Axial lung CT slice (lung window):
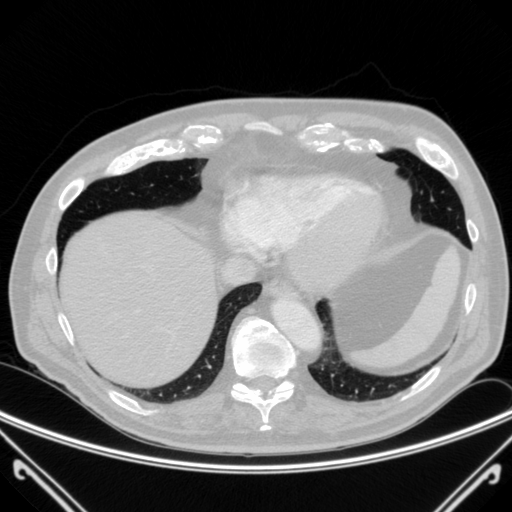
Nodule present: no